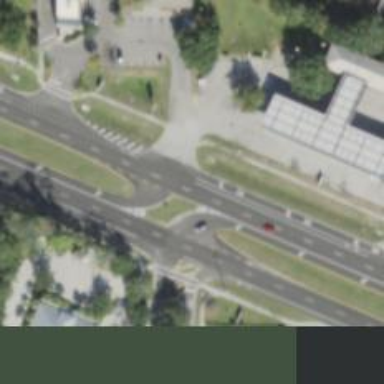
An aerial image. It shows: Asphalt road with primary link designation.